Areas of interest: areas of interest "Delan Phase 2"
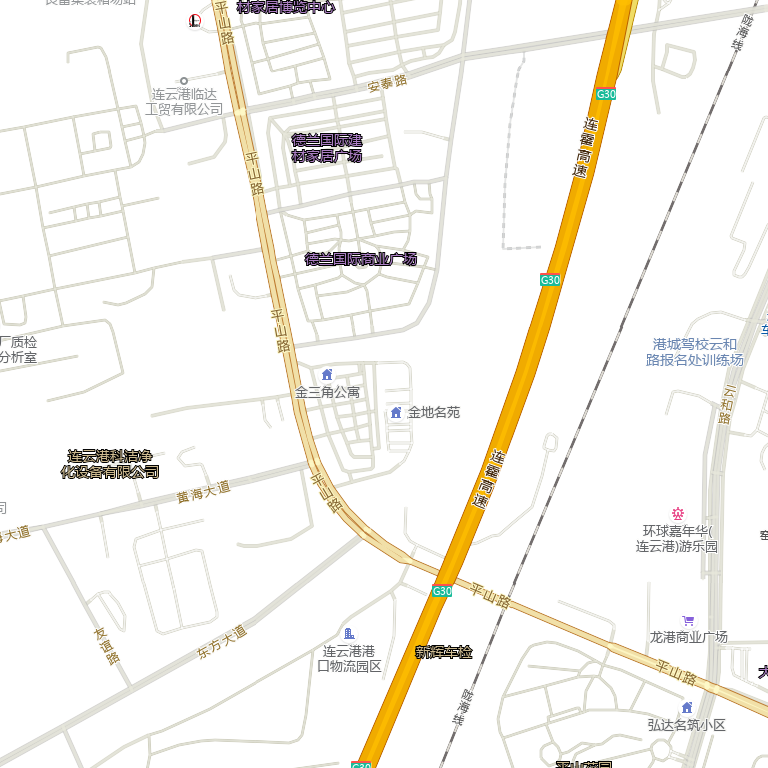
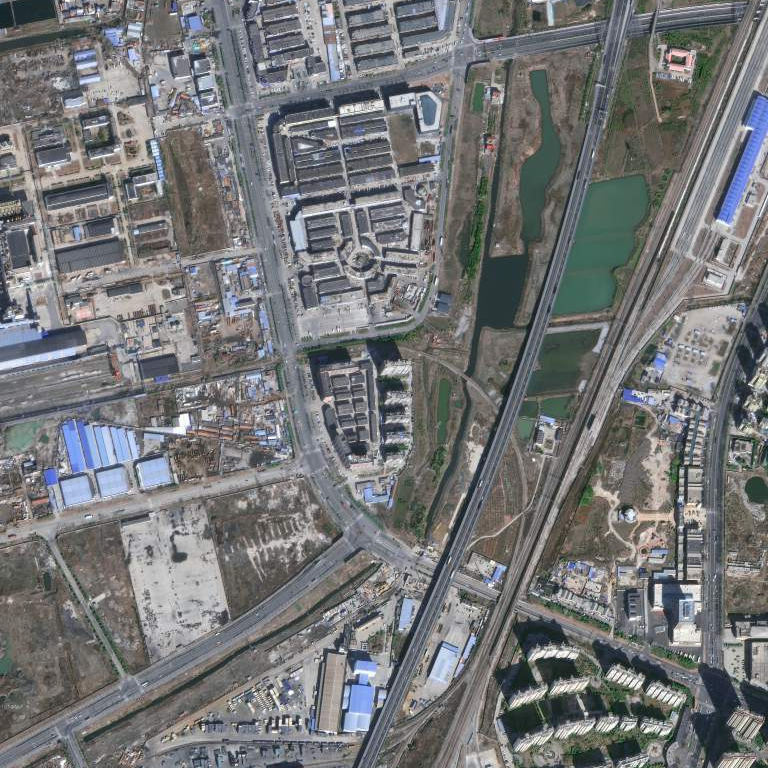